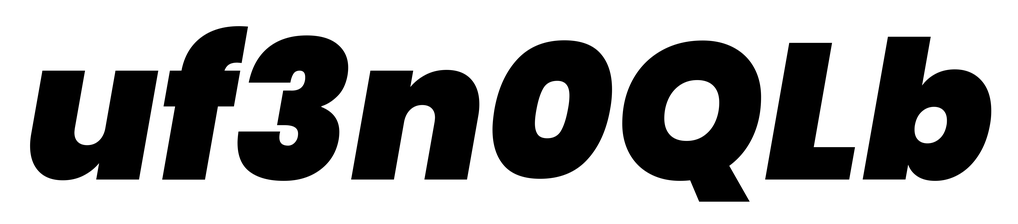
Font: Poppins-BlackItalic